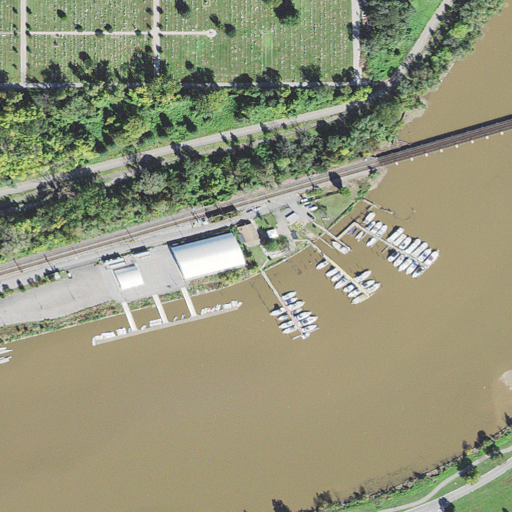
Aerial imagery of cape in Washington, D.C. named Evans Point containing open water, open development, medium intensity development, high intensity development, low intensity development, cultivated crops, herbaceous wetlands, and barren land